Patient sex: M
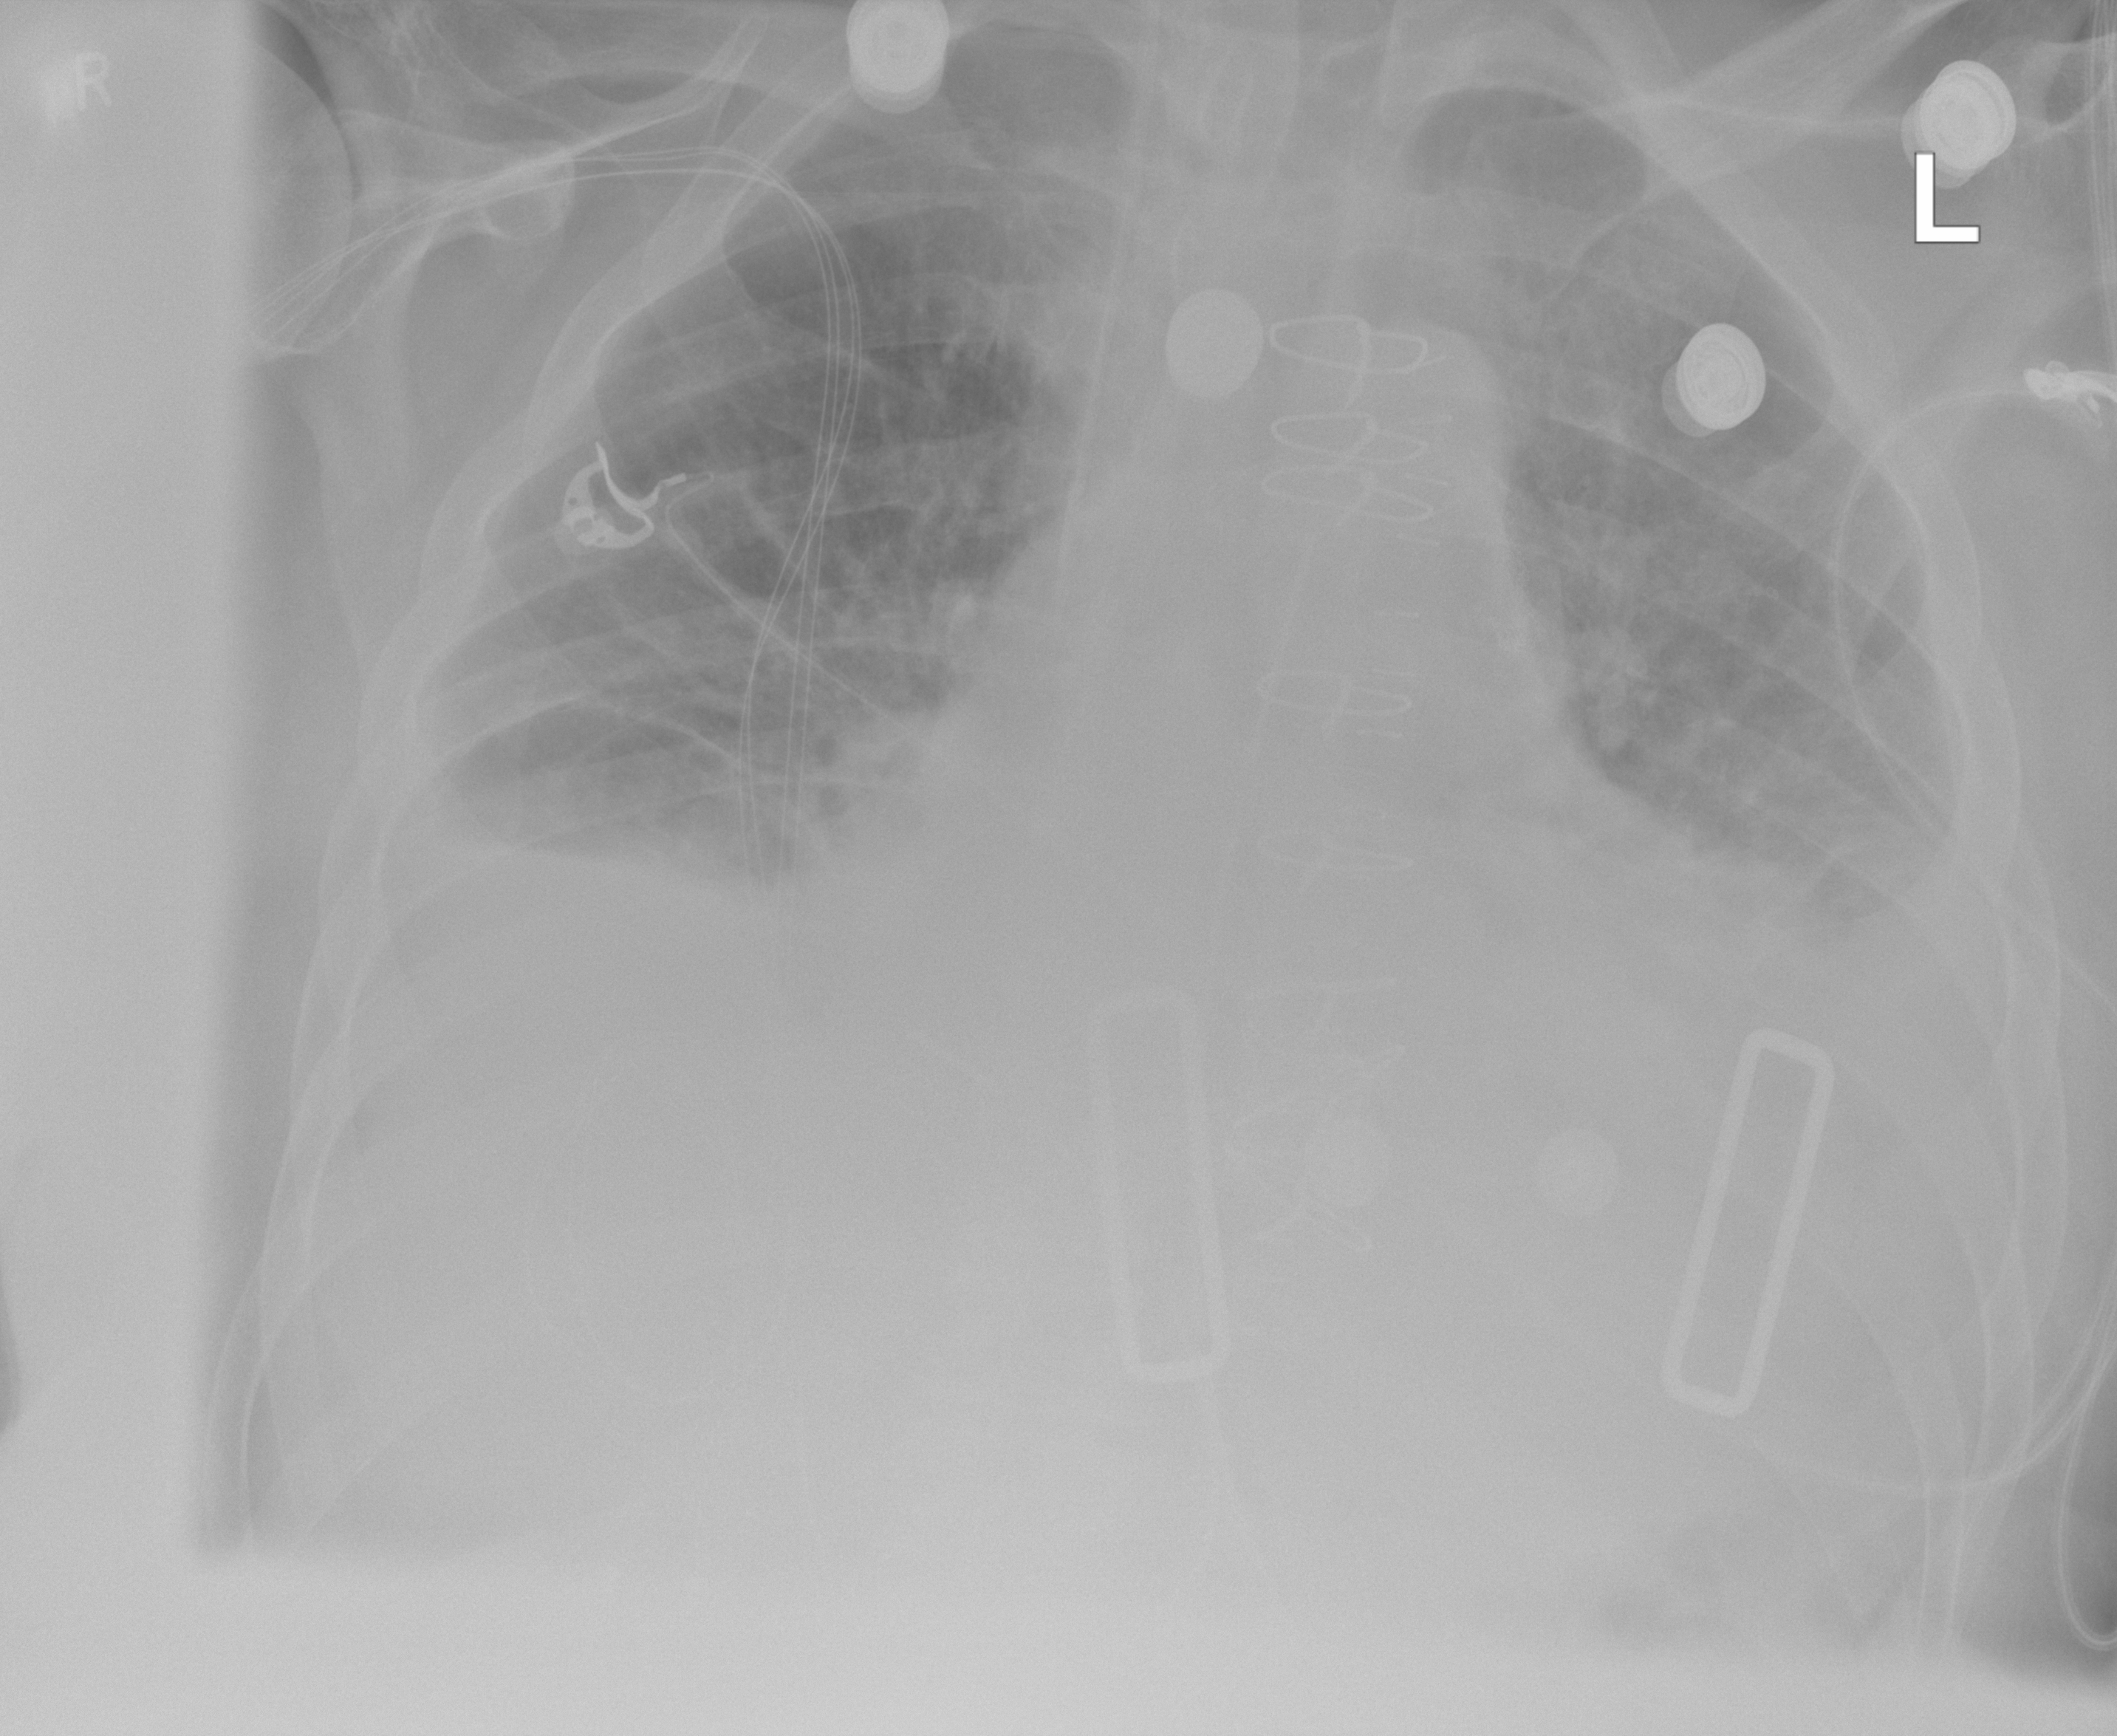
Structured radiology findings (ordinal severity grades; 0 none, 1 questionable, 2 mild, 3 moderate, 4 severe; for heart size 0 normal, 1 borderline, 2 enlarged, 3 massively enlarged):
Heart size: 2
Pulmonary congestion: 0
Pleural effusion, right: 2
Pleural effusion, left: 3
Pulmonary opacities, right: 0
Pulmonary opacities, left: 0
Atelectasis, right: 2
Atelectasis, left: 2